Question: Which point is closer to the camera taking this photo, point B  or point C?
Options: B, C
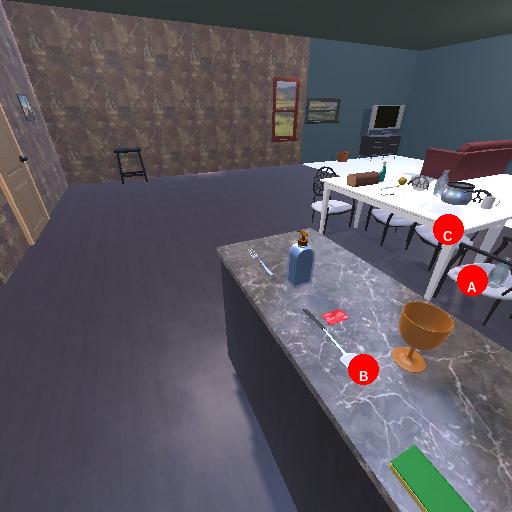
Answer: B